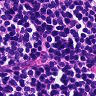
Metastatic tissue present: no